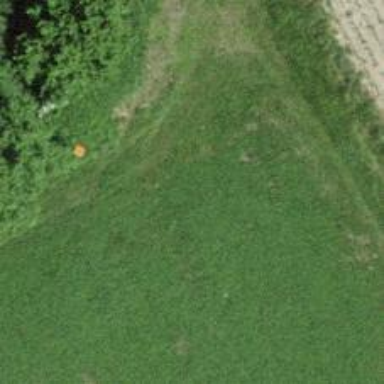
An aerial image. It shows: Aerial marker.